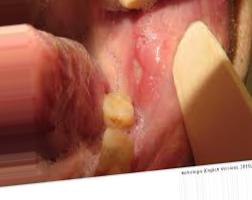
Condition: Mouth Ulcer